Interaction volume radius: 10 \u00c5
Interaction volume height: 35 \u00c5
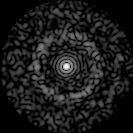
Disorder parameter: 0.836